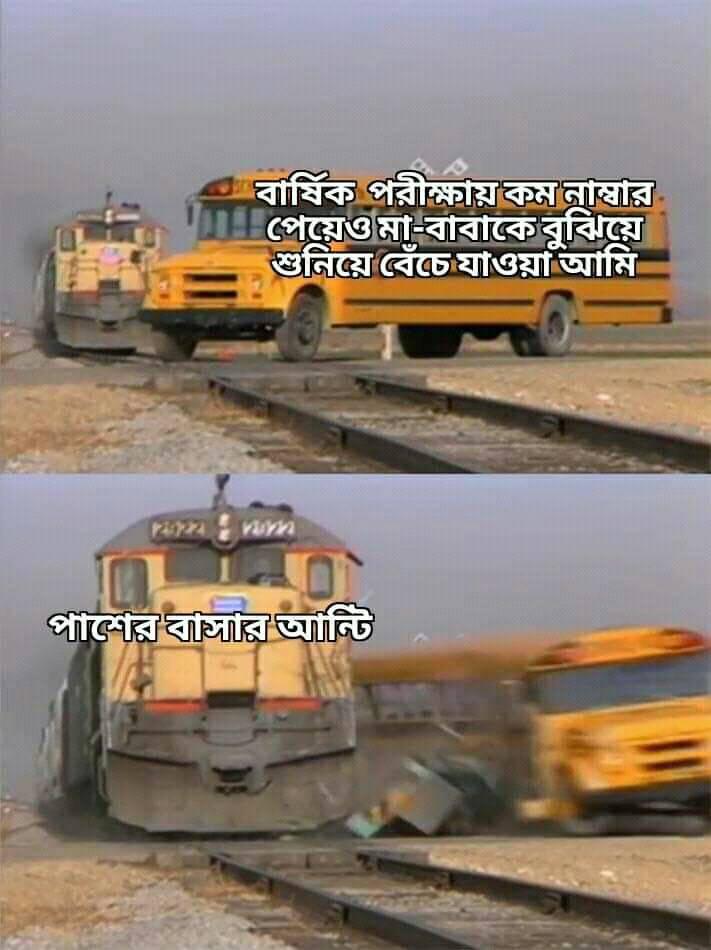
Caption: বার্ষিক পরীক্ষায় কম নাম্বার পেয়েও মা-বাবাকে বুঝিয়ে শুনিয়ে বেঁচে যাওয়া আমি       পাশের বাসার আন্টি
Label: hate